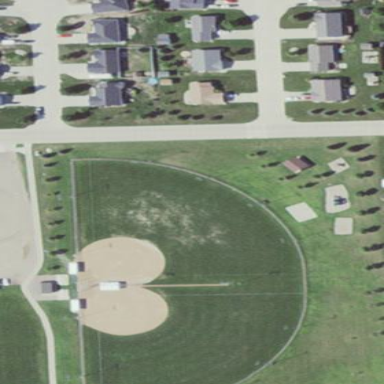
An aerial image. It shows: Baseball pitch for leisure and sports activities.